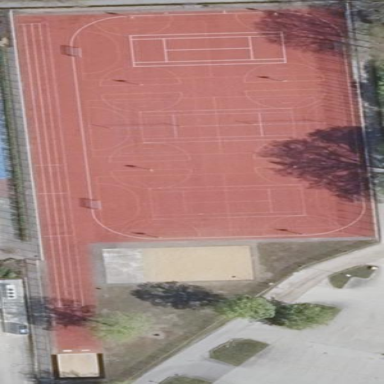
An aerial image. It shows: Multi-sport clay pitch for leisure land activities.